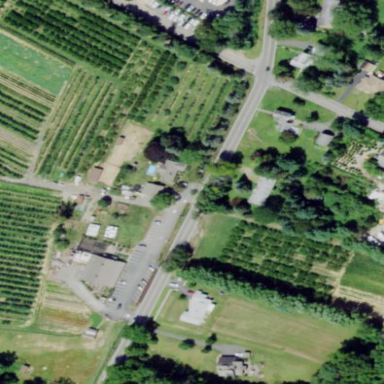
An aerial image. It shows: Vineyard.